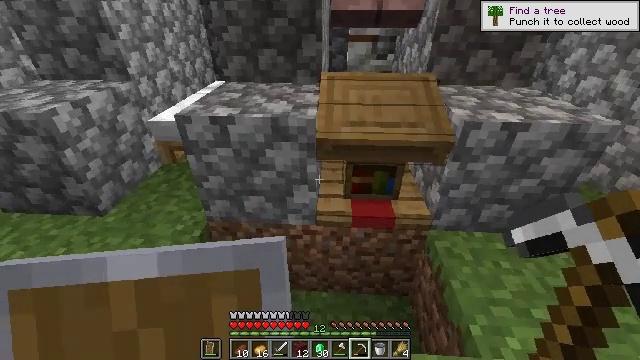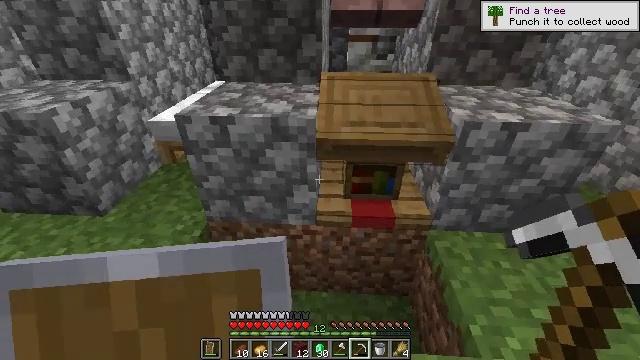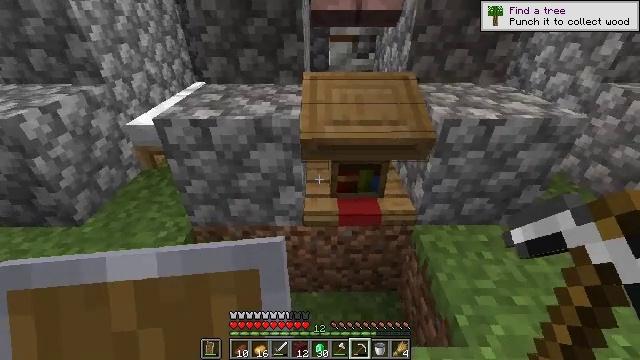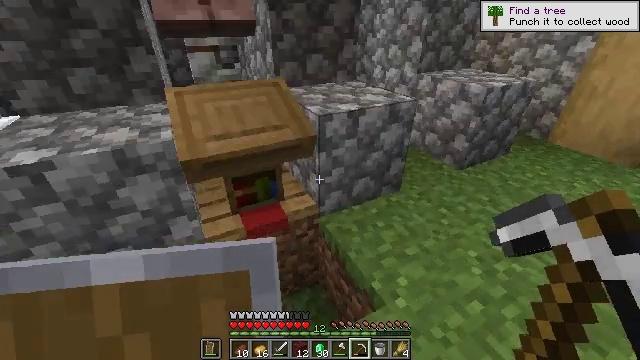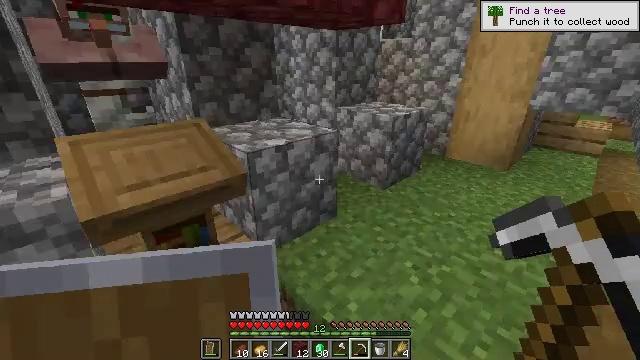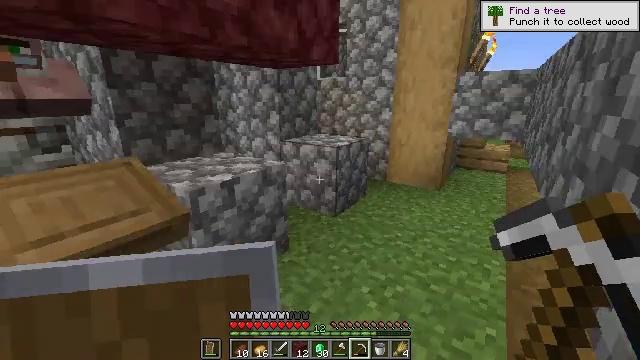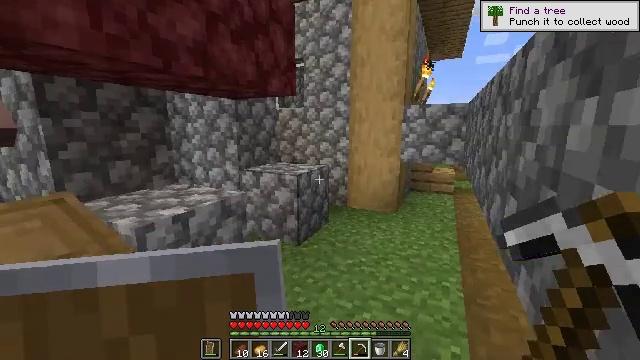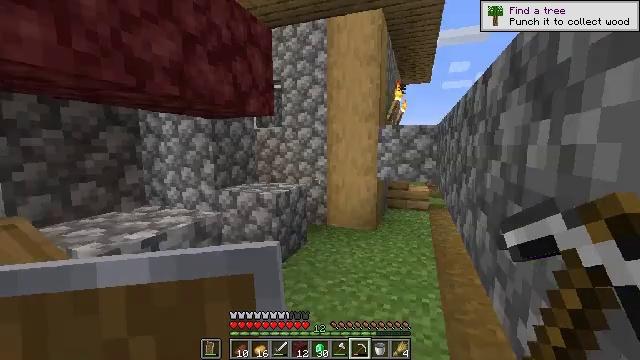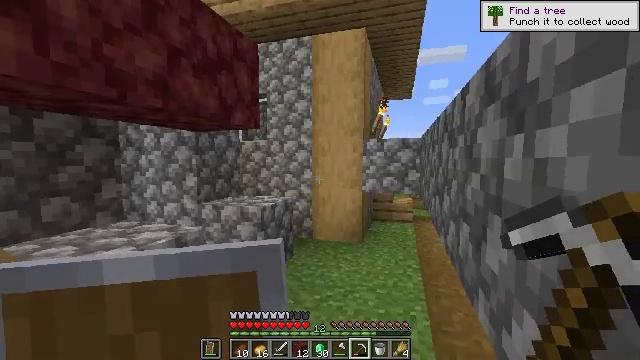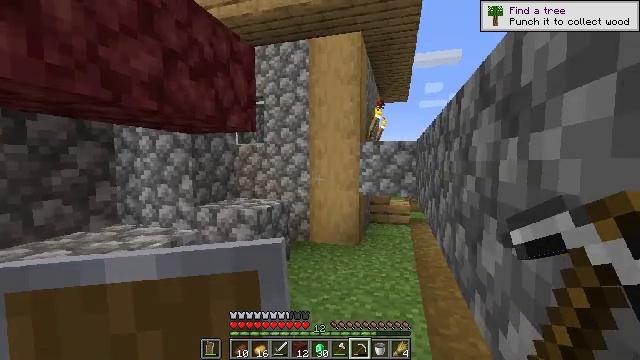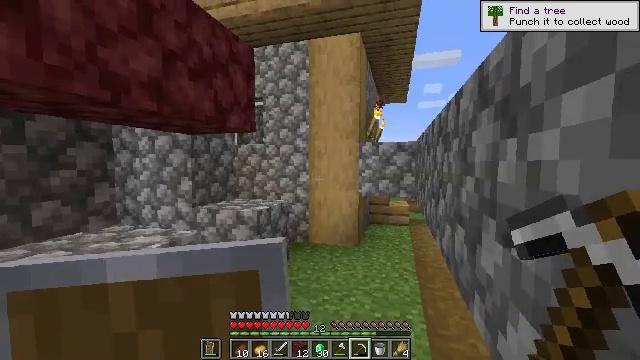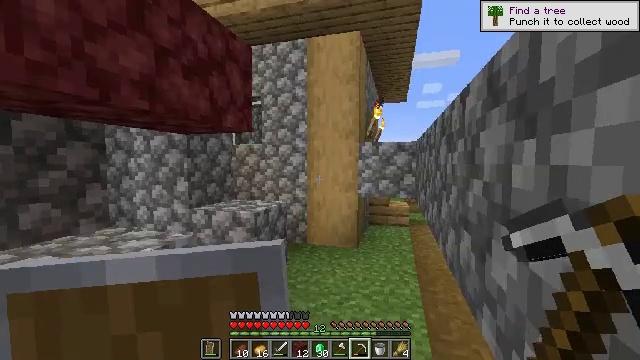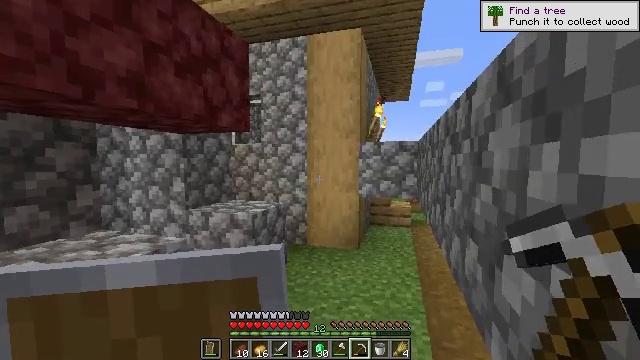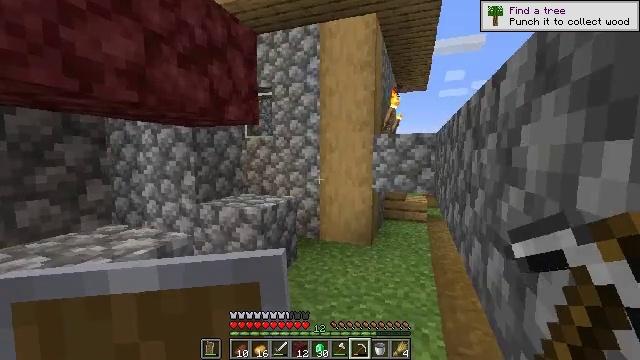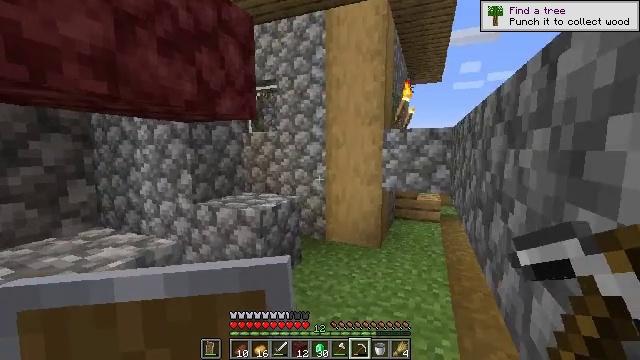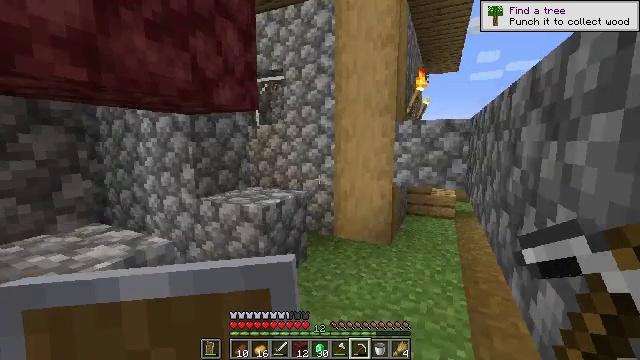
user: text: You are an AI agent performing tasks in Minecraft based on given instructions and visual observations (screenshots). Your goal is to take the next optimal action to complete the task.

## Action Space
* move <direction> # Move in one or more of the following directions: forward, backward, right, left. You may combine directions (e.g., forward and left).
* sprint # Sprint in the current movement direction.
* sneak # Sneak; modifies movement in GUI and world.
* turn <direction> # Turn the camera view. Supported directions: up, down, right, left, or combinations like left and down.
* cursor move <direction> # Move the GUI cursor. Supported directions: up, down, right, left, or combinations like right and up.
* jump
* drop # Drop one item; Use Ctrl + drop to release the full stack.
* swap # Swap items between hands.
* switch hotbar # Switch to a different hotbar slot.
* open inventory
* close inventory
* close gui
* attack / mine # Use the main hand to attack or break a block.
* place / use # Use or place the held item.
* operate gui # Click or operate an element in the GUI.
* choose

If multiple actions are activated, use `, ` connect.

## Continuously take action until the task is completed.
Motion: motion action
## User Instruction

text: Attack the bell to remove it.
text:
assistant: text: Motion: no_op
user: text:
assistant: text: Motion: turn right
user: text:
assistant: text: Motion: turn right and up
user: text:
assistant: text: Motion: turn right and up
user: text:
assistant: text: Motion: turn right and up
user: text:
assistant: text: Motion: turn right and up
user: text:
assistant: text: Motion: turn right and up
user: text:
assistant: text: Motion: turn right and up
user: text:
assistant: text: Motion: no_op
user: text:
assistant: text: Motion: no_op
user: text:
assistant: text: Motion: move forward
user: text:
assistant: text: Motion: move forward and move right
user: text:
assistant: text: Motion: move forward and move right, turn left and down
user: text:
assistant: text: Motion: move forward and move right, turn left and down
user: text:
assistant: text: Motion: move forward and move right, turn left and down
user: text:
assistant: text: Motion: move forward and move right, turn left and down
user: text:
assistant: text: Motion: move forward and move right, turn left and down
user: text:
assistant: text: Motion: move forward and move right, turn left and down
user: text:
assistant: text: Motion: move forward and move right, turn left
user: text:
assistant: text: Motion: move forward and move right, turn left
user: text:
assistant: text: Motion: move forward and move right, turn left
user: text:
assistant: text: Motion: move forward and move right, turn left
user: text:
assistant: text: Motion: move forward and move right, turn left
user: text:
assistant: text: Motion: move forward and move right, turn left
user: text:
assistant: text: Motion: move forward and move right, turn left
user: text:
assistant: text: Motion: move forward and move right, turn left
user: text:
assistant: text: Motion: move forward and move right, turn left
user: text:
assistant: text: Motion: move right, turn left
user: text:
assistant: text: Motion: move right, turn left
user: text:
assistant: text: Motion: turn left